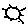
Label: sun